Question: I've read that you need to use the '^' and '!' operators in order to build a parse tree similar to the ones displayed in ANTLR Works (even though you don't need to use them to get a nice tree in ANTLR Works). My question then is how can I build such a tree? I've seen a few pages on tree construction using the two operators and rewrites, and yet say I have an input string 'abc abc123' and a grammar:
'''
grammar test;
program : idList;
idList : id* ;
id : ID ;
ID : LETTER (LETTER | NUMBER)* ;
LETTER : 'a' .. 'z' | 'A' .. 'Z' ;
NUMBER : '0' .. '9' ;
'''
ANTLR Works will output:

What I dont understand is how you can get the 'idList' node on top of this tree (as well as the grammar one as a matter of fact). How can I reproduce this tree using rewrites and those operators?
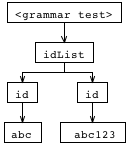
Answer: > What I dont understand is how you can get the 'idList' node on top of this tree (as well as the grammar one as a matter of fact). How can I reproduce this tree using rewrites and those operators?
You can't use '^' and '!' alone. These operators only operate on existing tokens, while you want to create extra tokens (and make these the root of your sub trees). You do that using <URL>.
A quick demo:
'''
grammar test;
options {
output=AST;
ASTLabelType=CommonTree;
}
tokens {
IdList;
Id;
}
@parser::members {
private static void walk(CommonTree tree, int indent) {
if(tree == null) return;
for(int i = 0; i < indent; i++, System.out.print(" "));
System.out.println(tree.getText());
for(int i = 0; i < tree.getChildCount(); i++) {
walk((CommonTree)tree.getChild(i), indent + 1);
}
}
public static void main(String[] args) throws Exception {
testLexer lexer = new testLexer(new ANTLRStringStream("abc abc123"));
testParser parser = new testParser(new CommonTokenStream(lexer));
walk((CommonTree)parser.program().getTree(), 0);
}
}
program : idList EOF -> idList;
idList : id* -> ^(IdList id*);
id : ID -> ^(Id ID);
ID : LETTER (LETTER | DIGIT)*;
SPACE : ' ' {skip();};
fragment LETTER : 'a' .. 'z' | 'A' .. 'Z';
fragment DIGIT : '0' .. '9';
'''
If you run the demo above, you will see the following being printed to the console:
'''
IdList
Id
abc
Id
abc123
'''
As you can see, imaginary tokens must also start with an upper case letter, just like lexer rules. If you want to give the imaginary tokens the same 'text' as the parser rule they represent, do something like this instead:
'''
idList : id* -> ^(IdList["idList"] id*);
id : ID -> ^(Id["id"] ID);
'''
which will print:
'''
idList
id
abc
id
abc123
'''